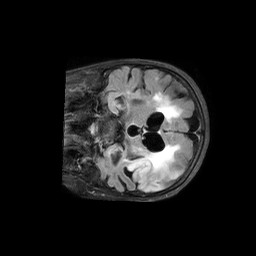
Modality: FLAIR
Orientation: coronal
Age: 78
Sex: female
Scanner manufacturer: philips
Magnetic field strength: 3 T
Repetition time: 11 s
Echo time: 0.12 s